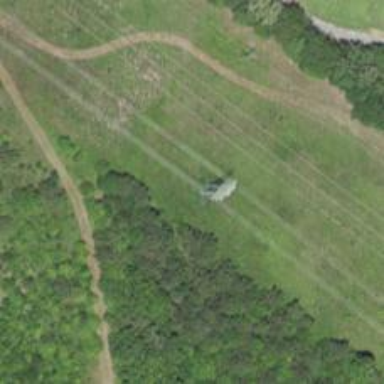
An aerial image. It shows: Power pole.